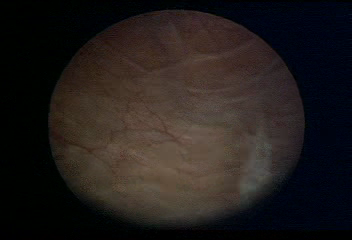
Modality: WLC
Class: Normal mucosa
Bladder cancer association: No